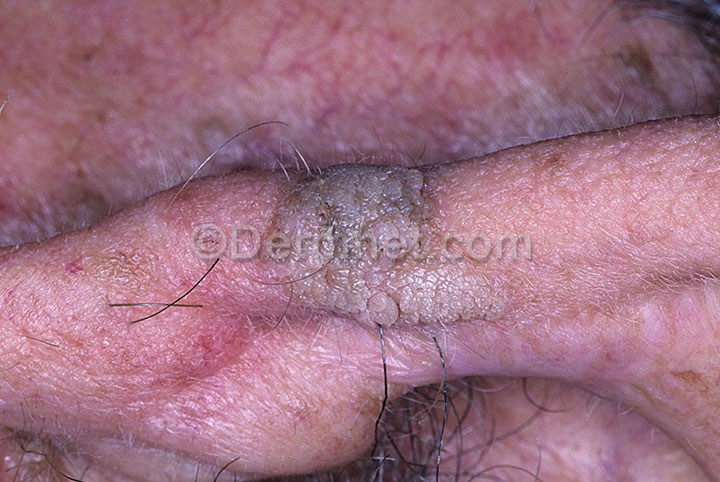
Disease: Seborrheic Keratoses and other Benign Tumors